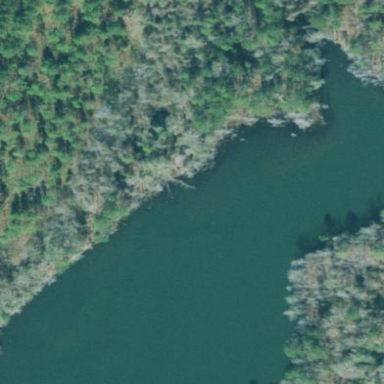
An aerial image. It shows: Reservoir of natural water.